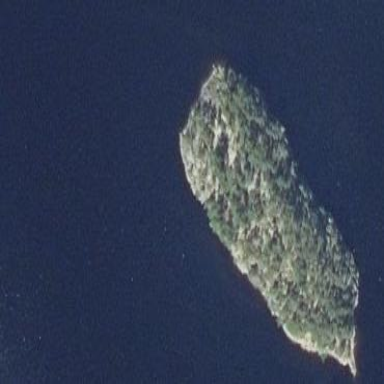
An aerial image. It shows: Islet.